Aerial crown-view tile of a tropical tree (Barro Colorado Island, Panama), acquired 20250915:
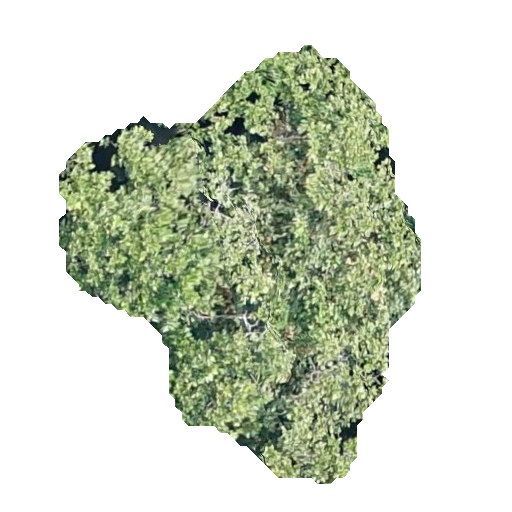
Species: Anacardium excelsum
GBIF accepted scientific name: Anacardium excelsum
Crown area: 144.373 m²